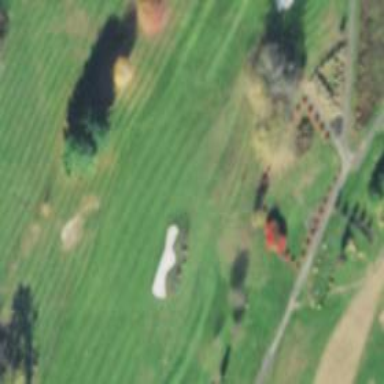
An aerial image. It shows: Golf fairway in the image.